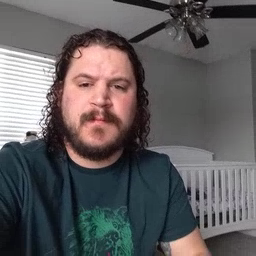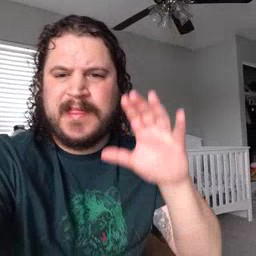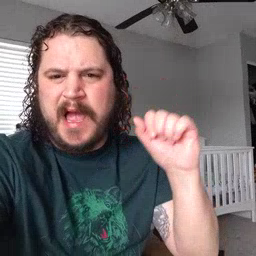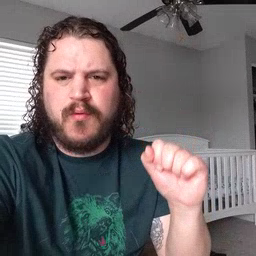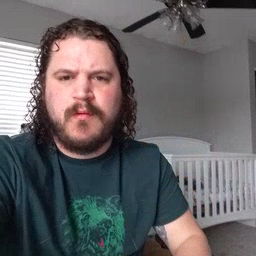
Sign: loud